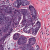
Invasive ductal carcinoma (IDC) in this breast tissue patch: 0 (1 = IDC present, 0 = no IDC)